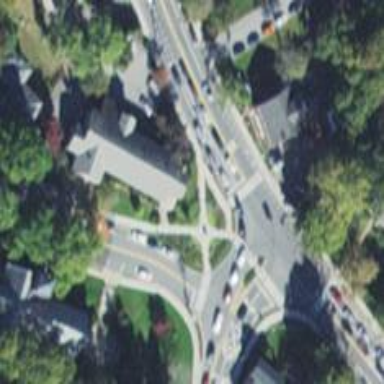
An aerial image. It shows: Marked road crossing.